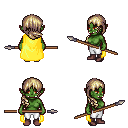
a pixel art fantasy rpg character, female body template, orc, green skin, yellow cape, white pants, white blonde right-swept hairstyle, maroon shoes, spear, four views (front, back, left, right), 2x2 character sprite sheet, small pixel art, hard edges, no anti-aliasing